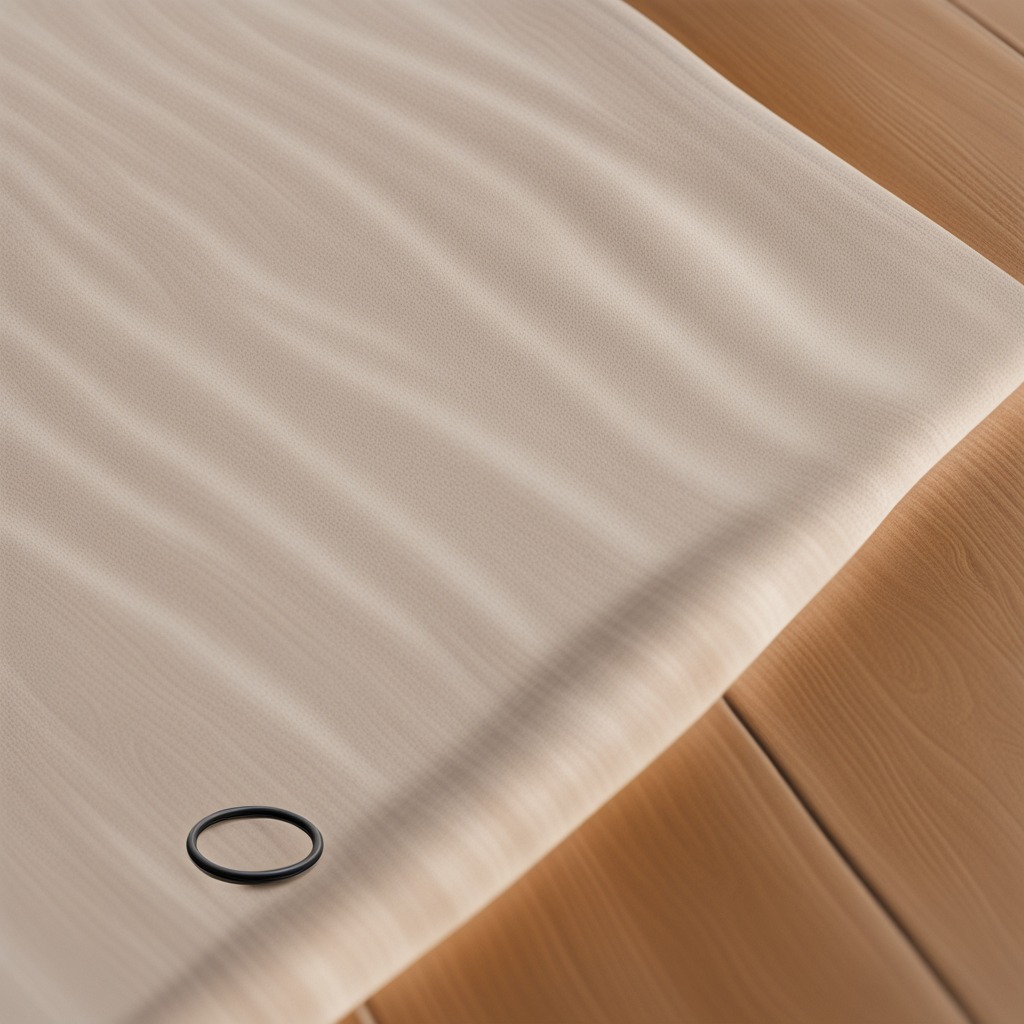
A rubber O-ring is lying on the wooden table.